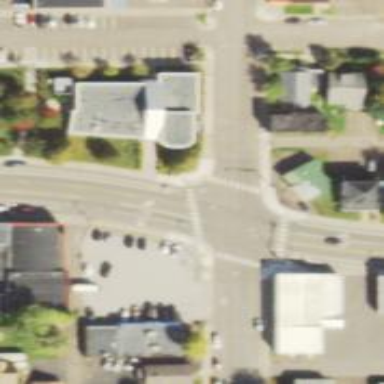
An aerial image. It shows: Crossing on the road.